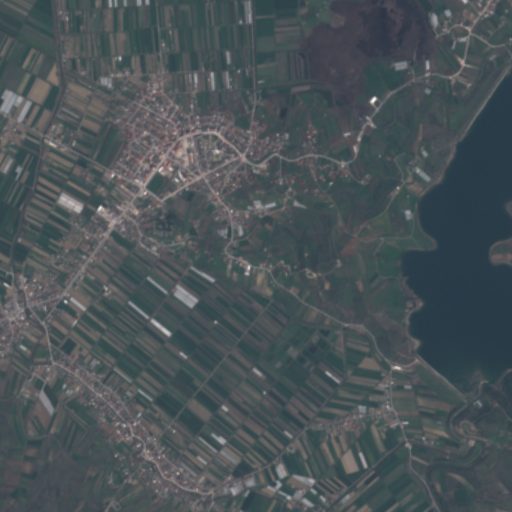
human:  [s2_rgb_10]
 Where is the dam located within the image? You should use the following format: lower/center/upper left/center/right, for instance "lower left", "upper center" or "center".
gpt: The dam is located in the lower right of the image.
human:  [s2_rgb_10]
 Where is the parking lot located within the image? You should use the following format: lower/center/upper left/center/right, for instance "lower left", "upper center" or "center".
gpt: The parking lot is located in the center left of the image.
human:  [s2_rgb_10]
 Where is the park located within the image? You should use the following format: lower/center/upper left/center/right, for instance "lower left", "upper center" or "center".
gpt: There is no park in the image.